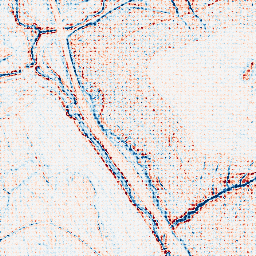
Category: edge_preserving
Decomposition family: anisotropic_diffusion
Decomposition parameters: iterations: 5
kappa: 30
gamma: 0.1
Upsampling method: sinc_blackman
Upsampling parameters: scale: 8
kernel_size: 8
Upsampling scale: 8